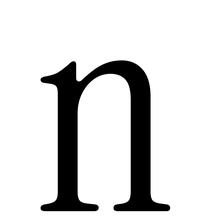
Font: InstrumentSerif-Regular